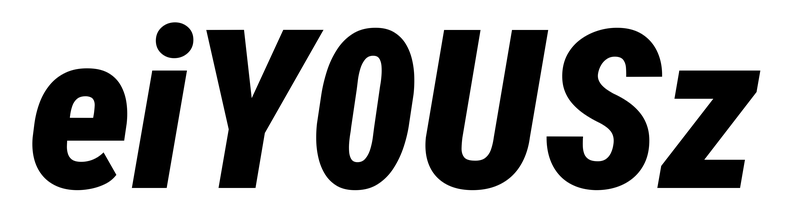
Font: Roboto-Italic_Condensed_Black_Italic